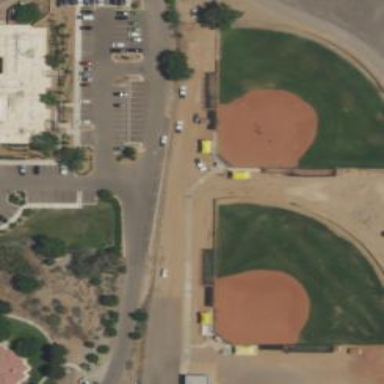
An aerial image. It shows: Baseball pitch for leisure and sports activities.